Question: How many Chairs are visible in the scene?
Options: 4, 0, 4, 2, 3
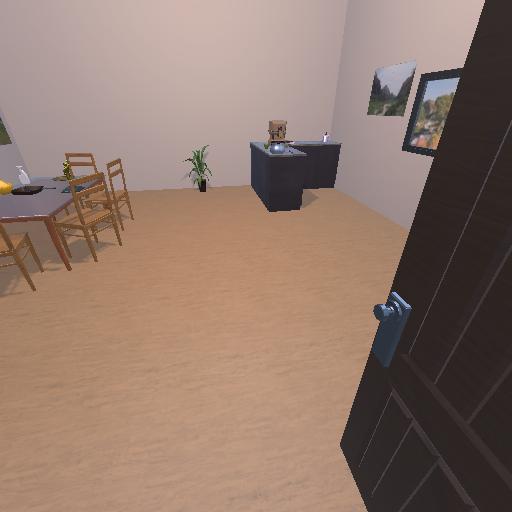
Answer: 4